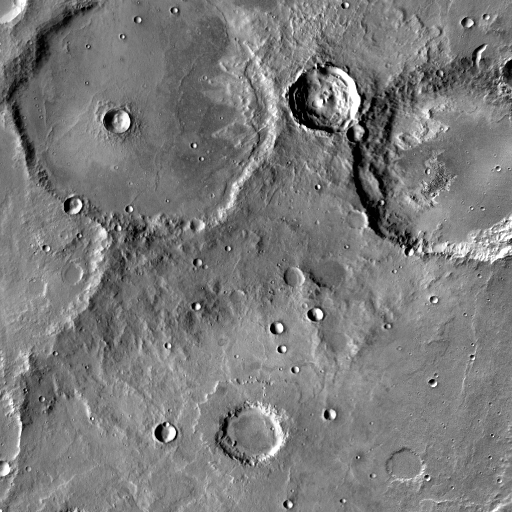
Crater classes present: Background, Other, Layered, Buried, Secondary